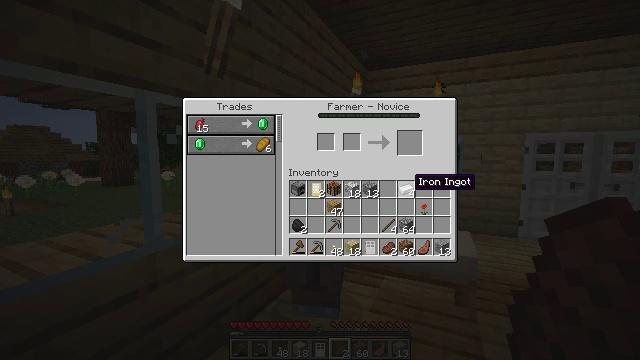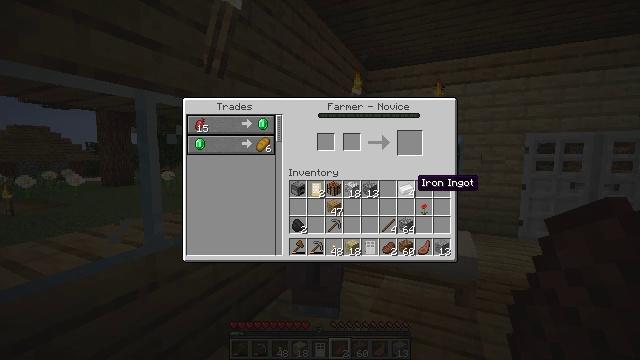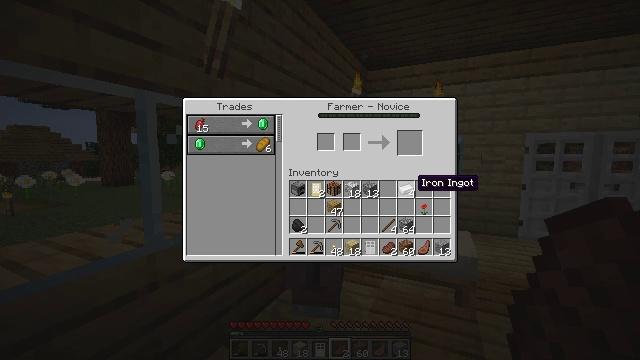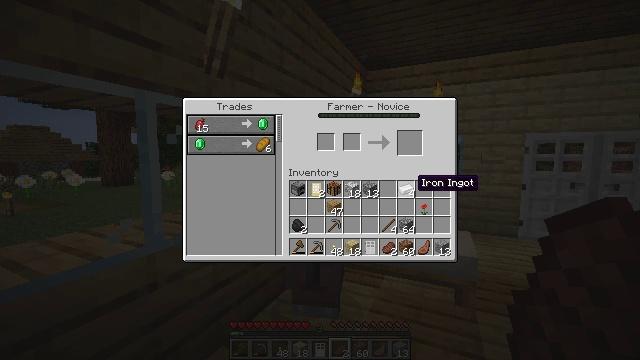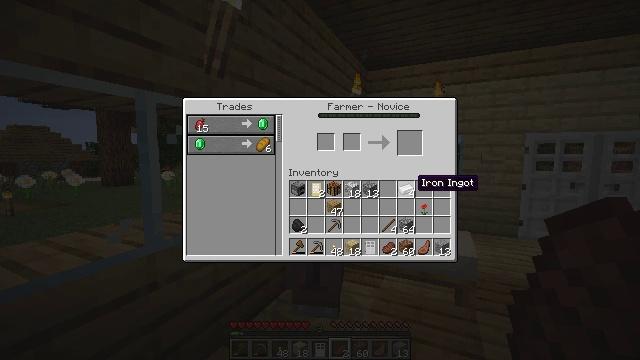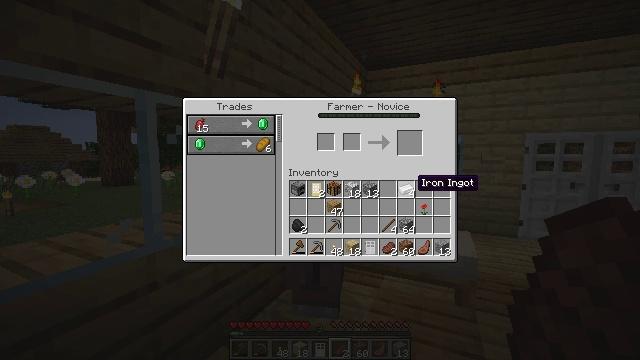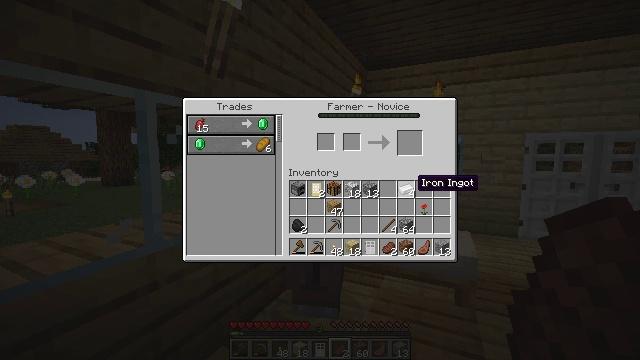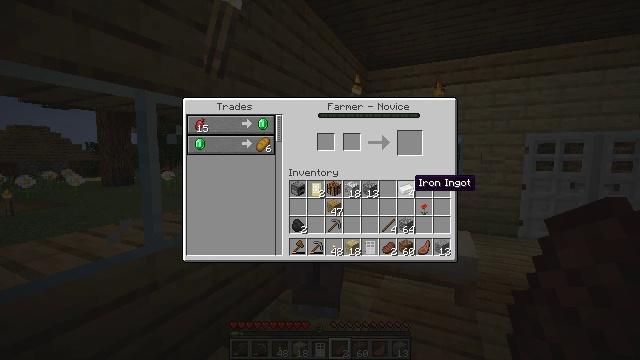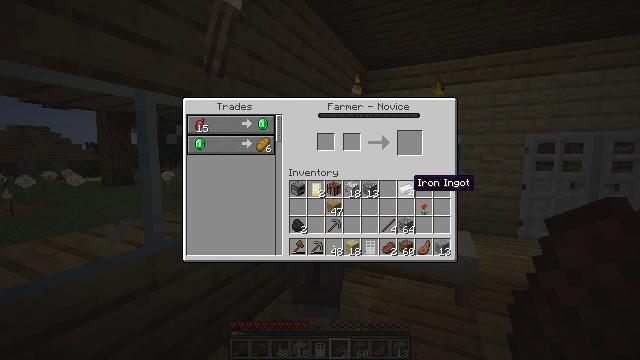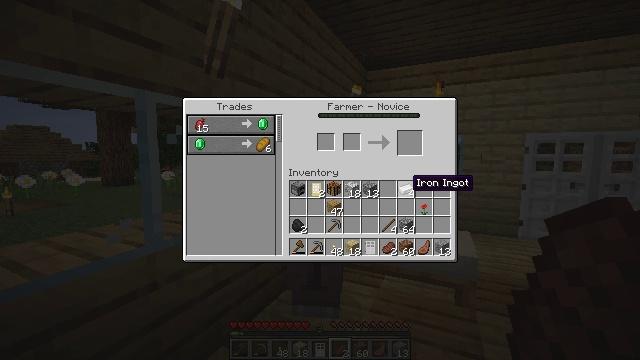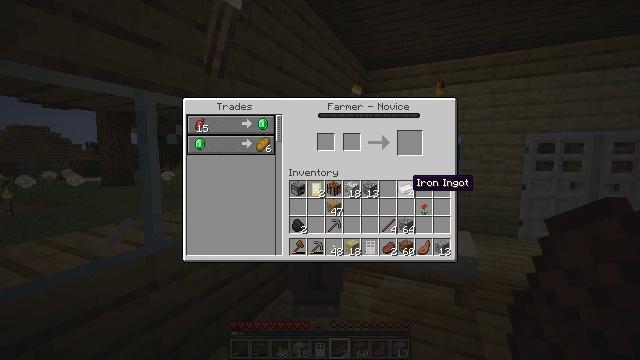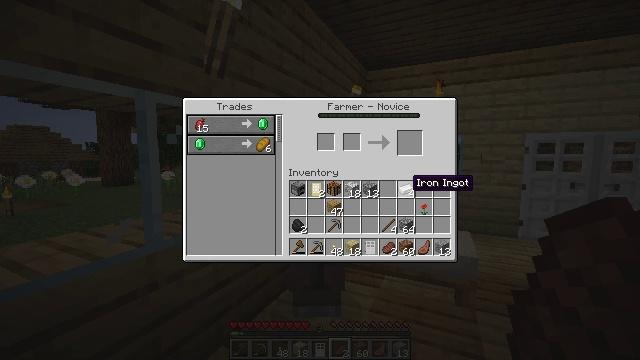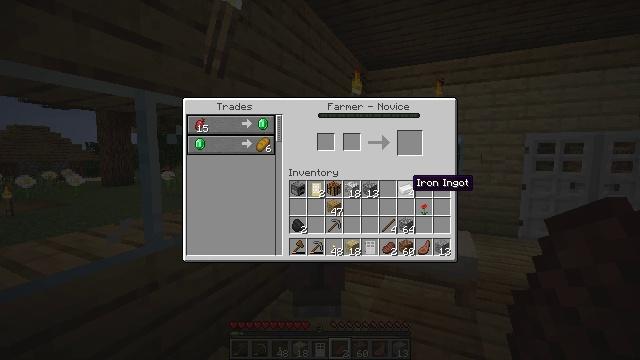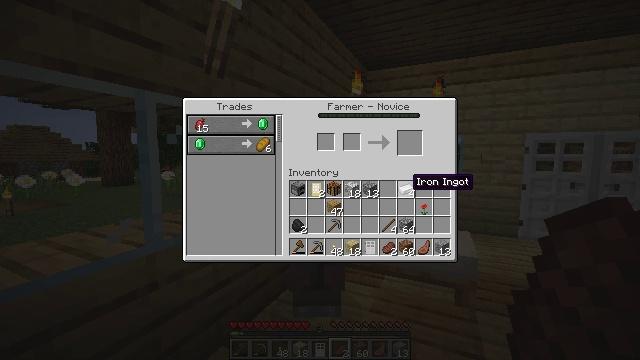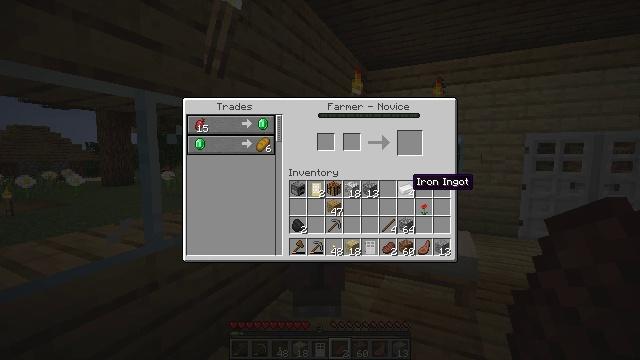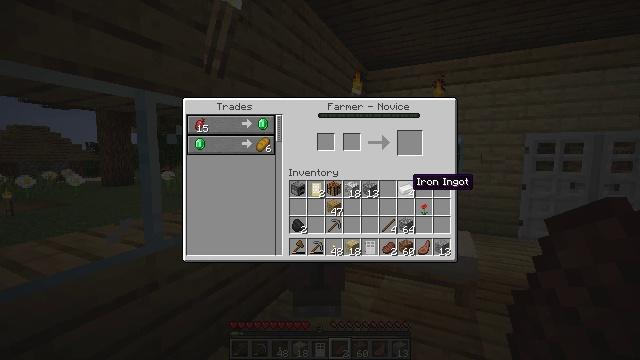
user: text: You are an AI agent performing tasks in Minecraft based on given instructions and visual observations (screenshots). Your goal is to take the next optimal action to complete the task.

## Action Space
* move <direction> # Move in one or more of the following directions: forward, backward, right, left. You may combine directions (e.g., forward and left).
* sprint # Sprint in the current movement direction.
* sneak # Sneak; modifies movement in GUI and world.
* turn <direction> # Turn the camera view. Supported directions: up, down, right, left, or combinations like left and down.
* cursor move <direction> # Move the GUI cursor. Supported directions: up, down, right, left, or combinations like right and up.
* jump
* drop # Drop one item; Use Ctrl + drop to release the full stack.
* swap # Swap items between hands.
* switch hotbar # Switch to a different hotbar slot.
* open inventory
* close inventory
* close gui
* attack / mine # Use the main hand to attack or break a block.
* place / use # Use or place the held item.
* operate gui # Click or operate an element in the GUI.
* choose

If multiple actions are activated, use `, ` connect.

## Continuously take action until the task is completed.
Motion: motion action
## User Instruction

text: Drop a cooked beef.
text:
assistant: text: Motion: no_op
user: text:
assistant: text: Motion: no_op
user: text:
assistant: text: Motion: no_op
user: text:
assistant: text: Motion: no_op
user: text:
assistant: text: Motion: no_op
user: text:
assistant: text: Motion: no_op
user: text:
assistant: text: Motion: no_op
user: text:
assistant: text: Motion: no_op
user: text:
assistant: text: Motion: no_op
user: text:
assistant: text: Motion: no_op
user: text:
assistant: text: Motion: move forward
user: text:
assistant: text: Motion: move forward
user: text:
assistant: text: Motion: move forward
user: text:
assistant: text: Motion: move forward
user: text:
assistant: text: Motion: no_op
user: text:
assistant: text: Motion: no_op
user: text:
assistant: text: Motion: no_op
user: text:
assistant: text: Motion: no_op
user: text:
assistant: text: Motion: no_op
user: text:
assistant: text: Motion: no_op
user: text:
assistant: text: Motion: no_op
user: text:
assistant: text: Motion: no_op
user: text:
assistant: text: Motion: no_op
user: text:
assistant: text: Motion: no_op
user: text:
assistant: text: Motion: no_op
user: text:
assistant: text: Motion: no_op
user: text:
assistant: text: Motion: no_op
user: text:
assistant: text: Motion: no_op
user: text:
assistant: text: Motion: no_op
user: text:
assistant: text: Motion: no_op